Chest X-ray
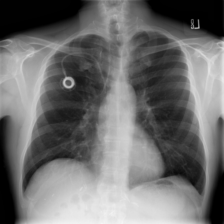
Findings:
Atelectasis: negative
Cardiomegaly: negative
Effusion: negative
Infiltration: negative
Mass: negative
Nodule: negative
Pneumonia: negative
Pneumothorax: negative
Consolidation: negative
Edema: negative
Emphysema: negative
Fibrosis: negative
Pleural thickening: negative
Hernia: negative